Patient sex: F
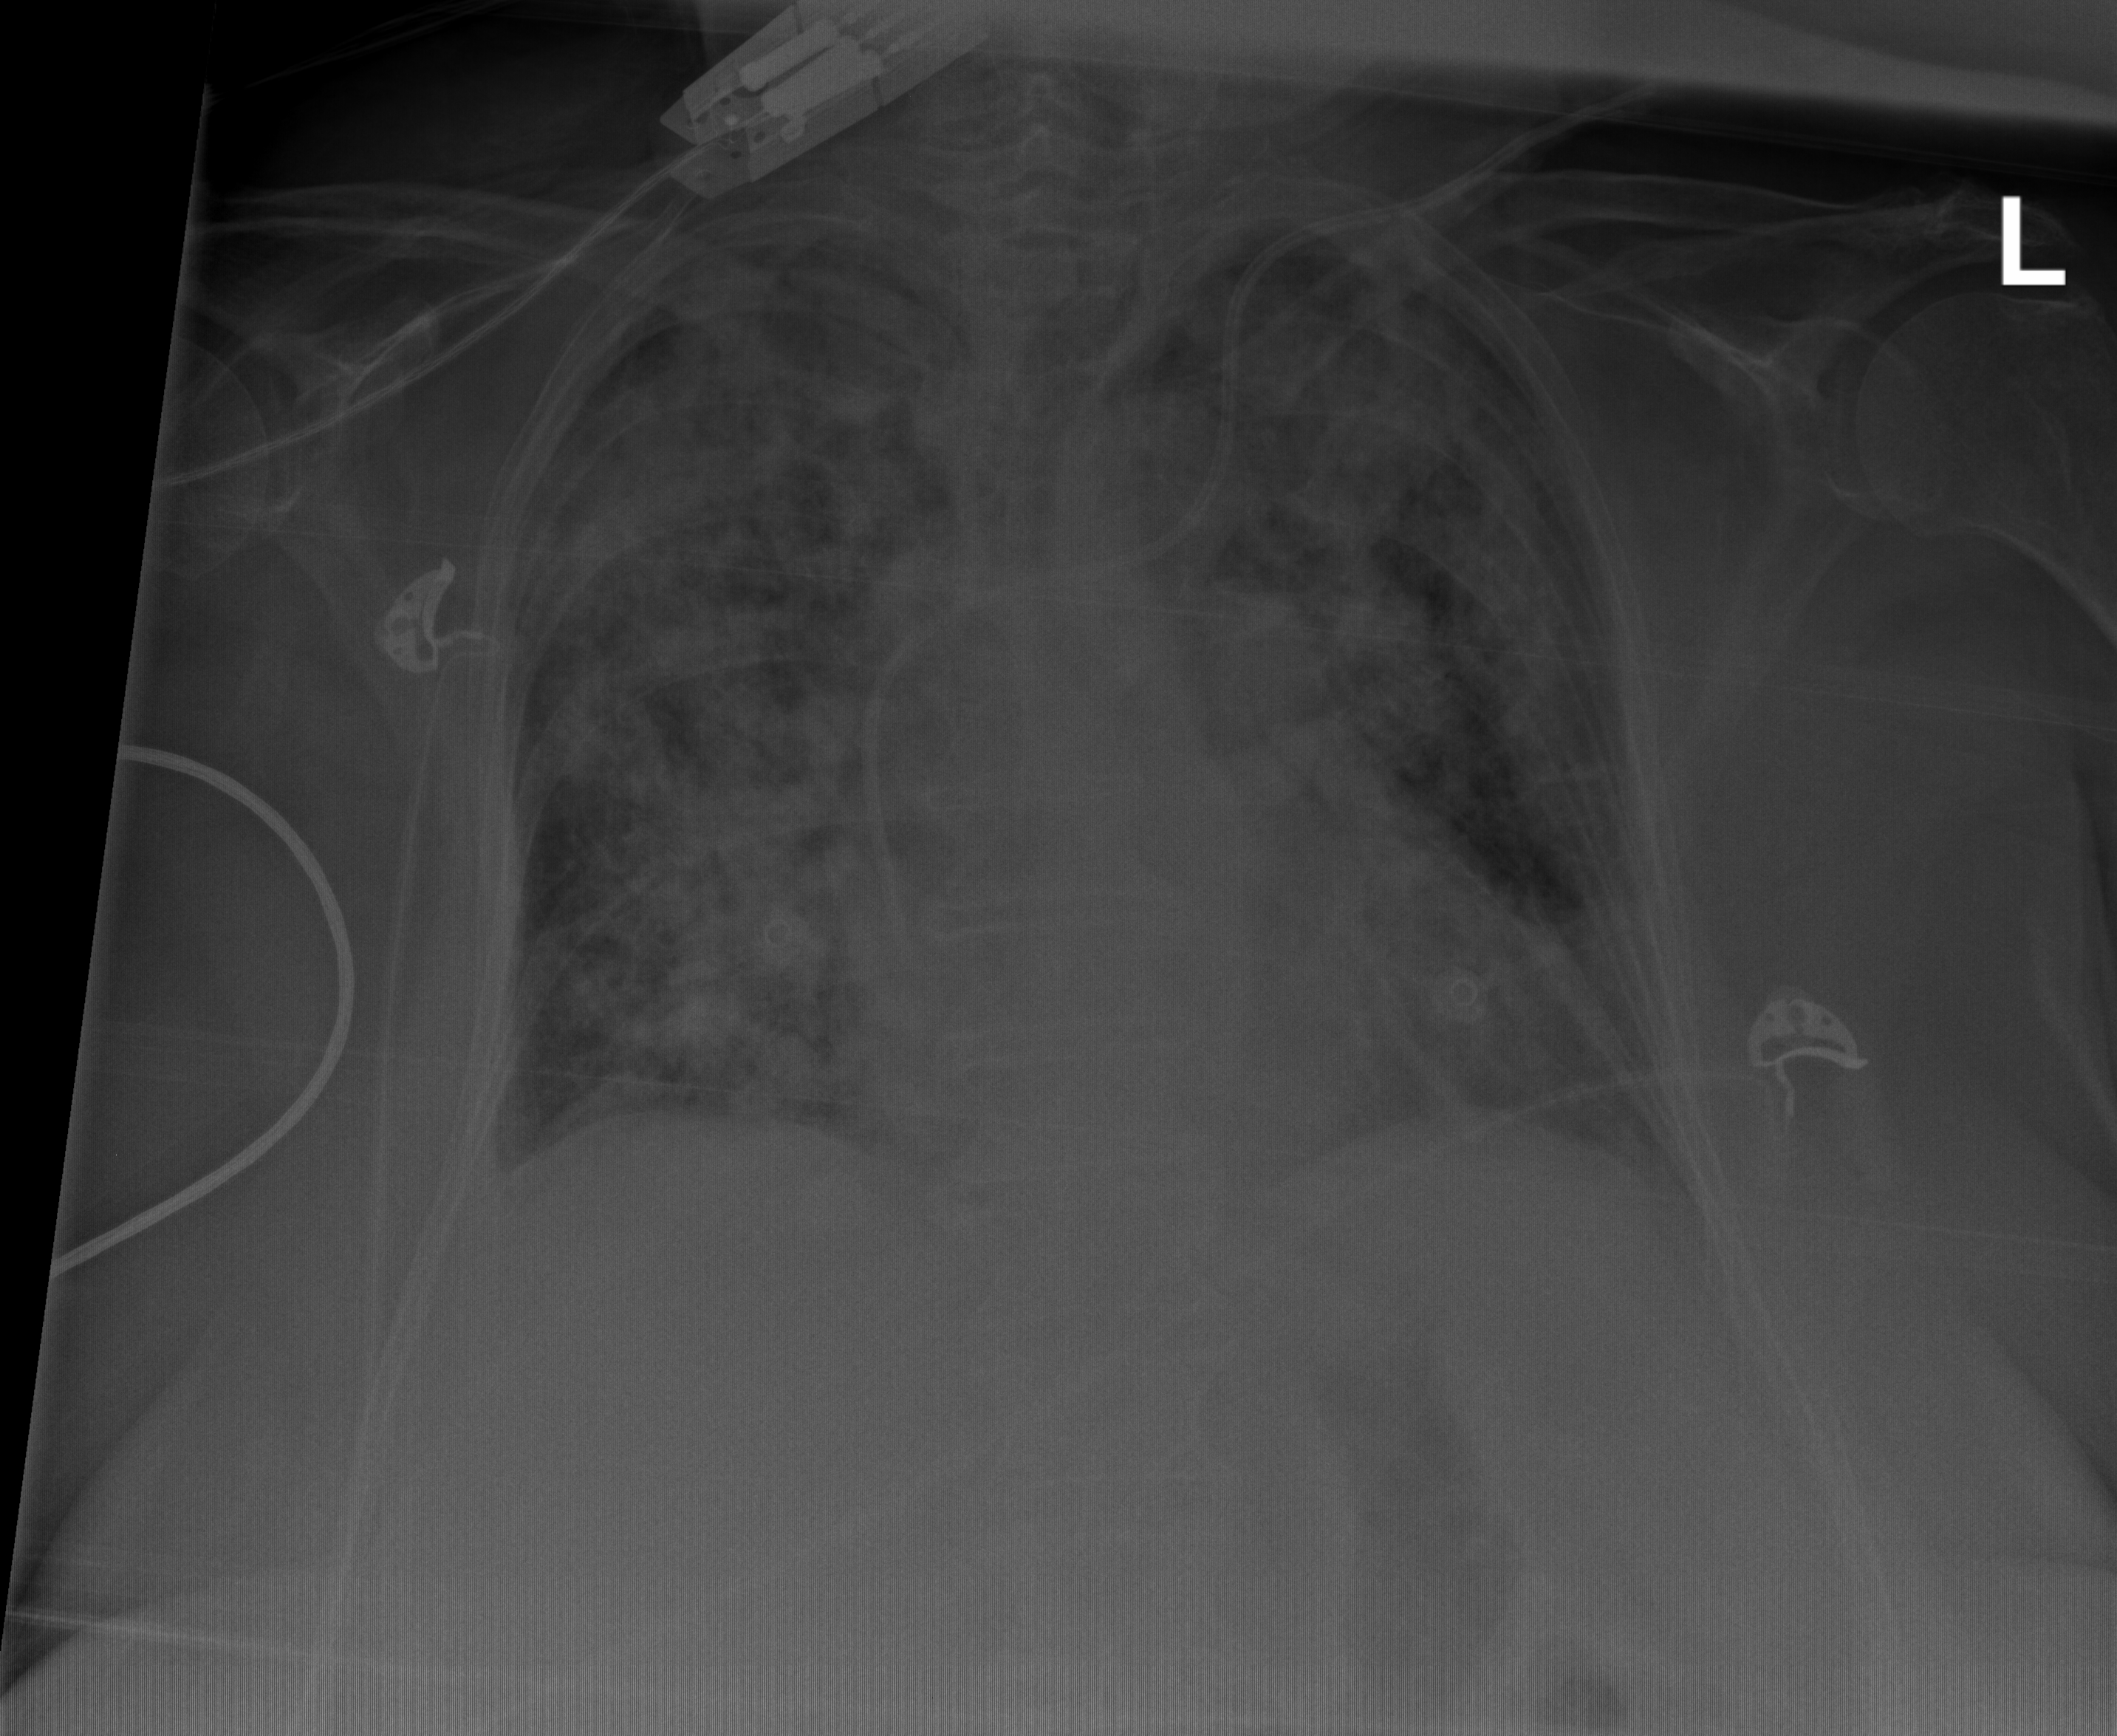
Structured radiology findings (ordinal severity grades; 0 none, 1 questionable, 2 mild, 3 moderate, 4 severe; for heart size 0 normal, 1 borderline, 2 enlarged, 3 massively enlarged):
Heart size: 2
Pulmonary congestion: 2
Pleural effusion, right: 2
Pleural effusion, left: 2
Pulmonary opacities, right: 3
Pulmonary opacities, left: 3
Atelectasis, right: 2
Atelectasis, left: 2